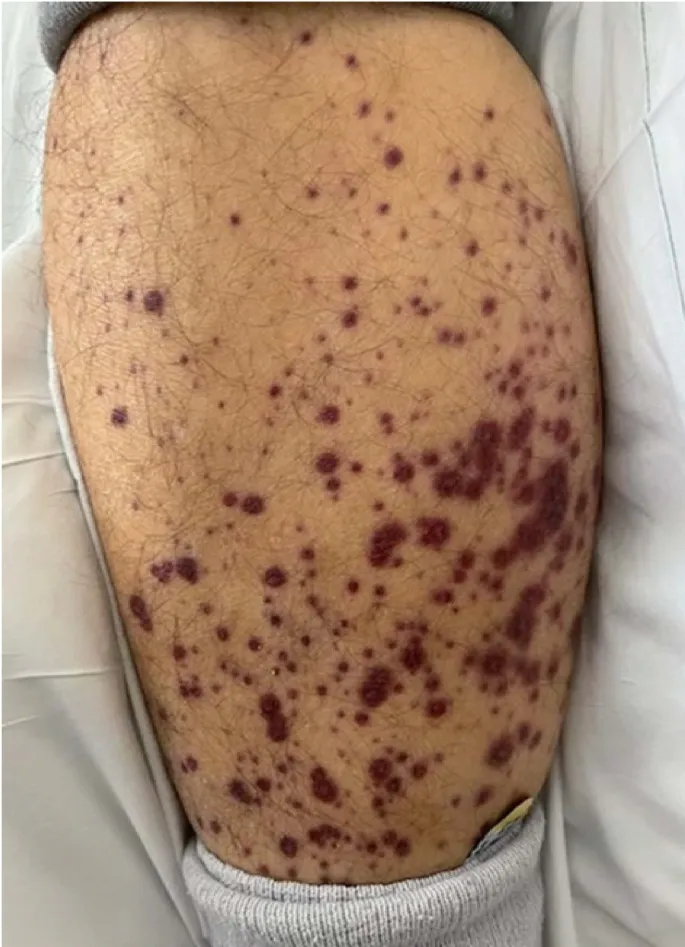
Purpuric skin manifestations. Diffuse, non-blanching, palpable, hemorrhagic papules on the bilateral lower extremities.
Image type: medical_photograph (skin_photograph)